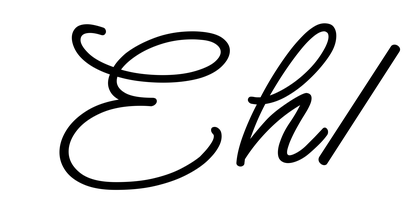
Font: MeowScript-Regular